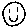
Label: smiley face